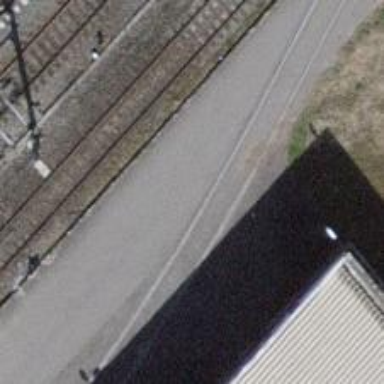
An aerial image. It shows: Disused railway spur with one track.